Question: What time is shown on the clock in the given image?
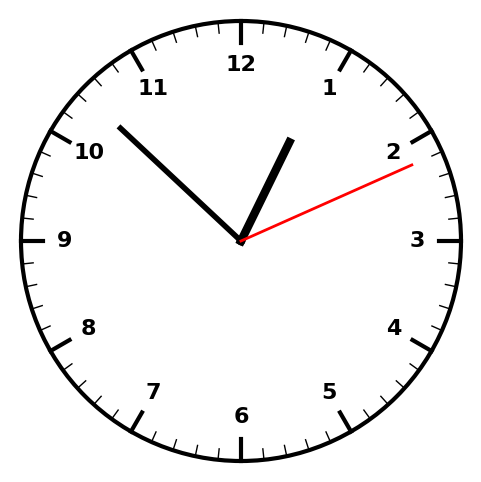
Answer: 12:52:11